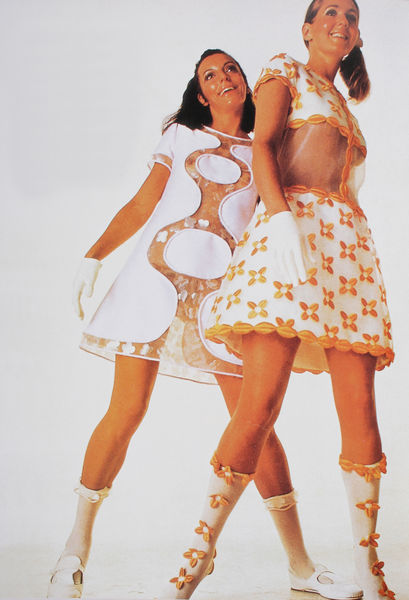
Titel: Kleider von André Courrèges
Künstler: André Courrèges
Standort: Kyoto (Japan)
Institution: Kyoto Costume Institute
Schlagwörter: frauen, mädchen, blumen, frau, handschuhe, kleid, kleider, orange, weiss, mode, kleidung, beine, zwei, schuhe, tüll, werbung, socken, plastik, foto, fotografie, regen, blanc, kreise, stiefel, modelle, durchsichtig, fot, transparent, costumes, flower, hippie, insouciance, mini, minikleid, minirock, paco, plastique, popkultur, power, rabanne, superficialité, transparence, vulgarité, vêtement